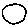
Label: circle